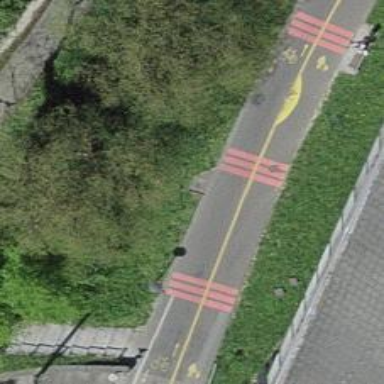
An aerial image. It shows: Double cycle barrier is in place.